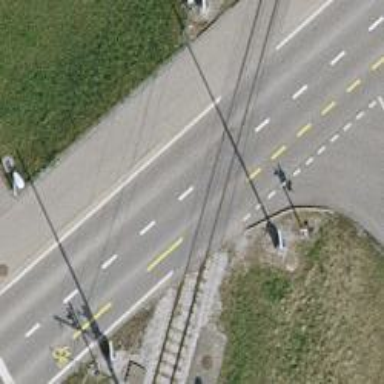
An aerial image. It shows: Level crossing with double half barrier.